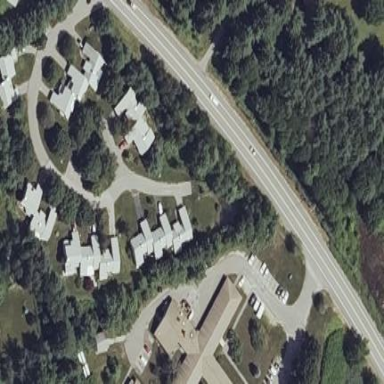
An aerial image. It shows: Residential area comprising condominiums.